Question: I'm playing with HTML for the first time and following along with some tutorials.
Now I made a bunch of fields which I called containers and for some reason one of them is apparently put behind one that I think it should be in front of

Here "Container 5" is highlighted, its backgroundcolor is black... The container 1 is gray and is in front of it as far as I can see.
Why is this? container 5 is inside container 1. I have tried playing around with various settings in the CSS like the 'Position' but this did not change anything really.
HTML:
'''
<!DOCTYPE HTML>
<html>
<head>
<meta http-equiv="Content-Type" content="text/html"; charset="UTF-8">
<title>Test</title>
<link href="layoutexamples.css" rel="stylesheet" type="text/css"> <!--CSS = CASCADING STYLE SHEET!-->
</head>
<body>
<div id="container1">
<p>container1 beginning</p>
<div id="container2">
<p>container2 beginning</p>
<div class="static">
<p>Static</p>
<p>static is the default value and renders a box in the normal order of things, as they appear in the HTML.</p>
</div>
<div class="static">
<p>Static</p>
<p>static is the default value and renders a box in the normal order of things, as they appear in the HTML.</p>
</div>
<div class="static">
<p>Static</p>
<p>static is the default value and renders a box in the normal order of things, as they appear in the HTML.</p>
</div>
<div class="static">
<p>Static</p>
<p>static is the default value and renders a box in the normal order of things, as they appear in the HTML.</p>
</div>
<div class="static">
<p>Static</p>
<p>static is the default value and renders a box in the normal order of things, as they appear in the HTML.</p>
</div>
<div class="relative">
<p>Relative</p>
<p>relative is much like static but the box can be offset from its original position with the properties top, right, bottom and left.</p>
</div>
<div id="rel2" class="relative">
<p>Relative</p>
<p>relative is much like static but the box can be offset from its original position with the properties top, right, bottom and left.</p>
</div>
<div id="rel3" class="relative">
<p>Relative</p>
<p>relative is much like static but the box can be offset from its original position with the properties top, right, bottom and left.</p>
</div>
<div id="rel4" class="relative">
<p>Relative</p>
<p>relative is much like static but the box can be offset from its original position with the properties top, right, bottom and left.</p>
</div>
<div id="rel5" class="relative">
<p>Relative</p>
<p>relative is much like static but the box can be offset from its original position with the properties top, right, bottom and left.</p>
</div>
<div id="container3">
<p>container3 beginning</p>
<div id="container4">
<p>container4 beginning</p>
<div id="abs1" class="absolute">
<p>Absolute</p>
<p>absolute pulls a box out of the normal flow of the HTML and delivers it to a world all of its own. In this crazy little world, the absolute box can be placed anywhere on the page using top, right, bottom and left.</p>
</div>
<div id="abs2" class="absolute">
<p>Absolute</p>
<p>absolute pulls a box out of the normal flow of the HTML and delivers it to a world all of its own. In this crazy little world, the absolute box can be placed anywhere on the page using top, right, bottom and left.</p>
</div>
<div id="abs3" class="absolute">
<p>Absolute</p>
<p>absolute pulls a box out of the normal flow of the HTML and delivers it to a world all of its own. In this crazy little world, the absolute box can be placed anywhere on the page using top, right, bottom and left.</p>
</div>
<div id="abs4" class="absolute">
<p>Absolute</p>
<p>absolute pulls a box out of the normal flow of the HTML and delivers it to a world all of its own. In this crazy little world, the absolute box can be placed anywhere on the page using top, right, bottom and left.</p>
</div>
<p>Height = 600px</p>
<p>container4 end</p>
</div>
<p>container3 end</p>
</div>
<p>container2 end</p>
</div>
<div id="container 5">
<p>Some text</p>
<div id="float1" class="float">
<p>Float</p>
<p>Floating a box will shift it to the right or left of a line, with surrounding content flowing around it.</p>
<p>Floating is normally used to shift around smaller chunks within a page, such as pushing a navigation link to the right of a container, but it can also be used with bigger chunks, such as navigation columns.</p>
</div>
<div id="float2" class="float">
<p>Float</p>
<p>Floating a box will shift it to the right or left of a line, with surrounding content flowing around it.</p>
<p>Floating is normally used to shift around smaller chunks within a page, such as pushing a navigation link to the right of a container, but it can also be used with bigger chunks, such as navigation columns.</p>
</div>
<div id="float3" class="float">
<p>Float</p>
<p>Floating a box will shift it to the right or left of a line, with surrounding content flowing around it.</p>
<p>Floating is normally used to shift around smaller chunks within a page, such as pushing a navigation link to the right of a container, but it can also be used with bigger chunks, such as navigation columns.</p>
</div>
</div>
<p>container1 end</p>
</div>
<div id="fixed">
<p>Fixed</p>
<p>fixed behaves like absolute, but it will absolutely position a box in reference to the browser window as opposed to the web page, so fixed boxes should stay exactly where they are on the screen even when the page is scrolled.</p>
</div>
</body>
</html>
'''
CSS:
'''
* {
margin: 0px;
padding: 0px;
border-width: 0px;
}
body{
background: #FD6;
}
#container1{
width: 900px;
height: ;
background-color: grey;
margin: 0px auto;
position: relative;
}
#container2{
background-color: #E80;
position: relative;
height: ;
width: ;
margin: 0px 10px;
}
.static{
width: 300px;
height: ;
background-color: #2EE;
margin-top: 3px;
margin-left: ;
position: relative;
}
.relative{
width: 300px;
height: ;
background-color: #F86;
margin-top: 3px;
margin-left: ;
left: 320px;
position: relative;
}
.relative#rel2{
left: 15px;
}
.relative#rel3{
left: 100px;
}
.relative#rel4{
left: 600px;
}
.relative#rel5{
left: 100px;
}
#container3{
background-color: #D0D;
position: ;
}
#container4{
background-color: white;
height: 600px;
}
.absolute{
width: 300px;
background-color: #6AF;
position: absolute;
}
.absolute#abs1 {
margin-left: 400px;
border: 2px black dashed;
}
.absolute#abs2{
margin-left: 0px;
margin-top: 400px
}
.absolute#abs3{
margin-left: 300px;
margin-top: 200px;
}
.absolute#abs4{
margin-left: 800px;
margin-top: 800px;
}
#container5{
border: 2px blue solid;
background-color: black;
position: ;
}
.float{
width: 300px;
height: ;
background-color: #EF0;
margin-top: 3px;
margin-left: ;
}
.float#float1{
float: left;
}
.float#float2{
float: right;
height: 400px;
}
.float#float3{
border: 2px black dotted;
padding: 5px;
width: auto;
clear: both;
}
#fixed{
width: 100px;
background-color: lightblue;
top: 100px;
right: 100px;
position: fixed;
}
'''
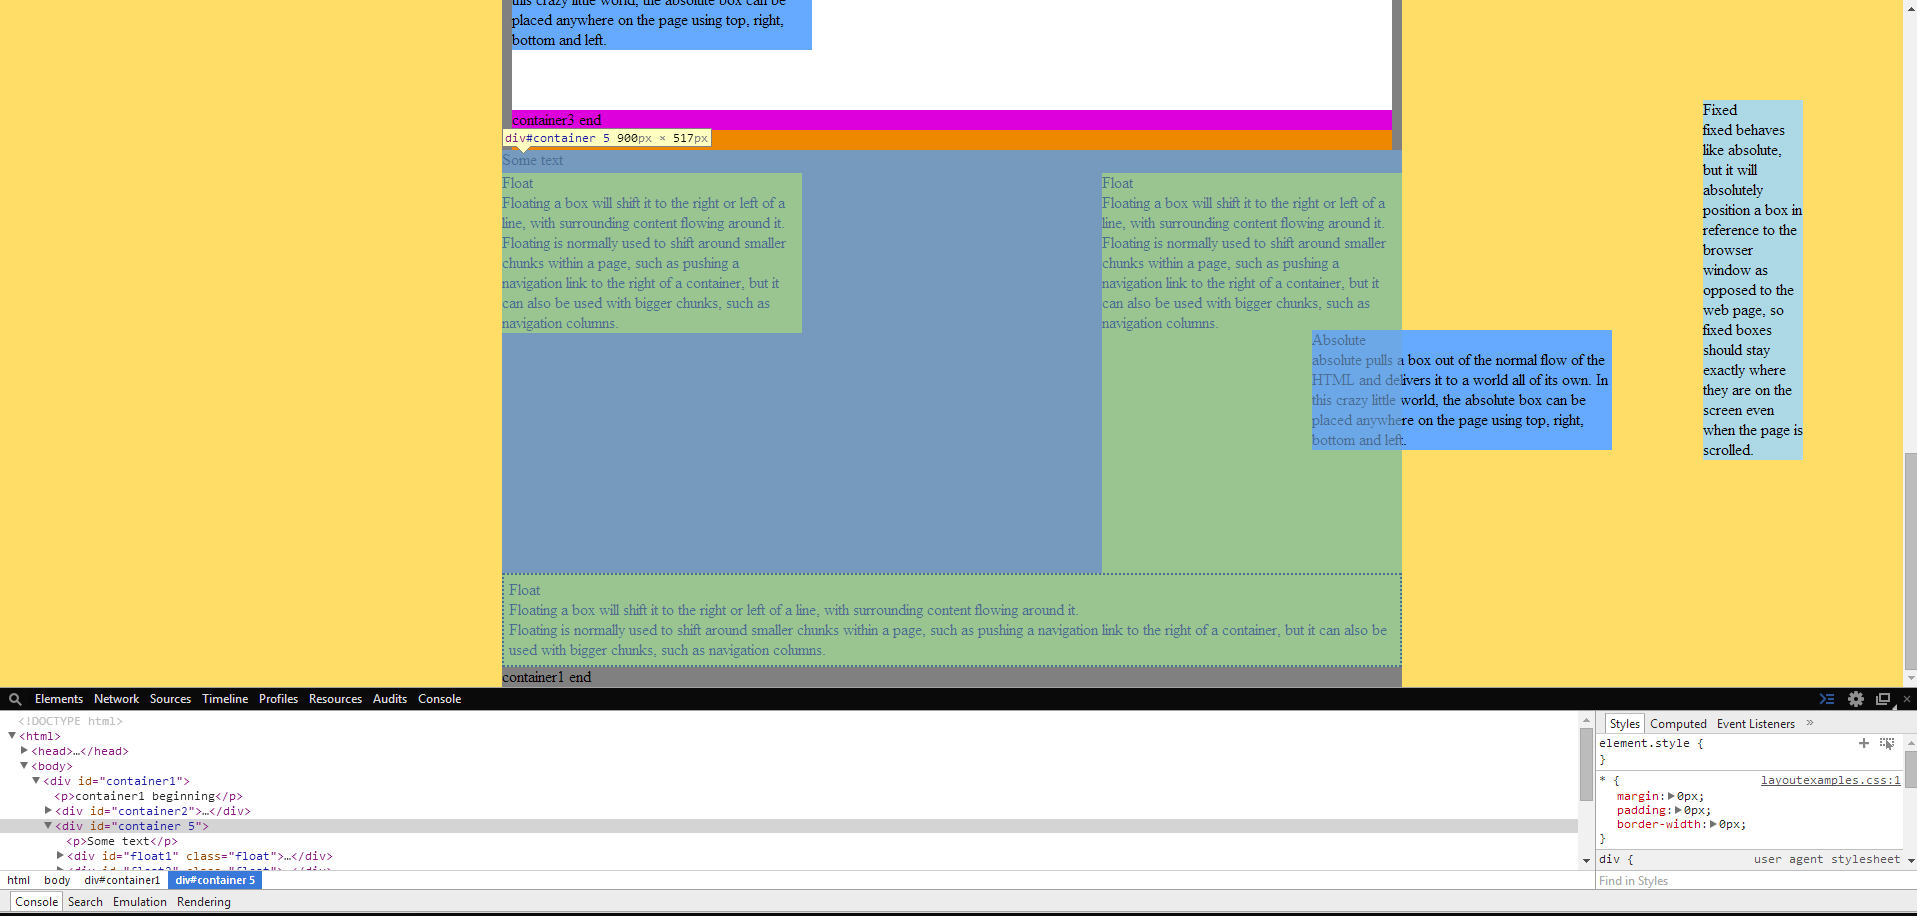
Answer: Your html has:
'''
<div id="container 5">
'''
It should be
'''
<div id="container5">
'''